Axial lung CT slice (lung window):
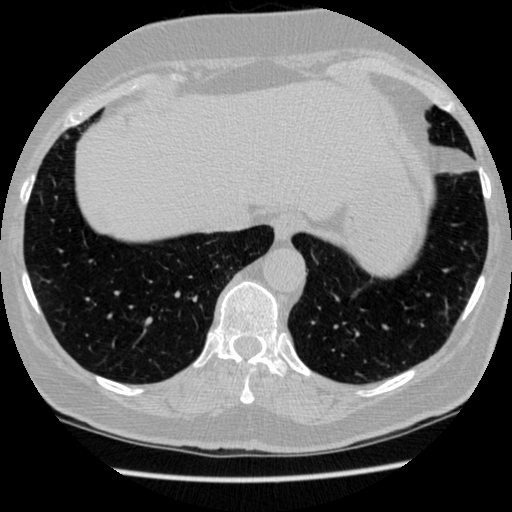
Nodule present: no